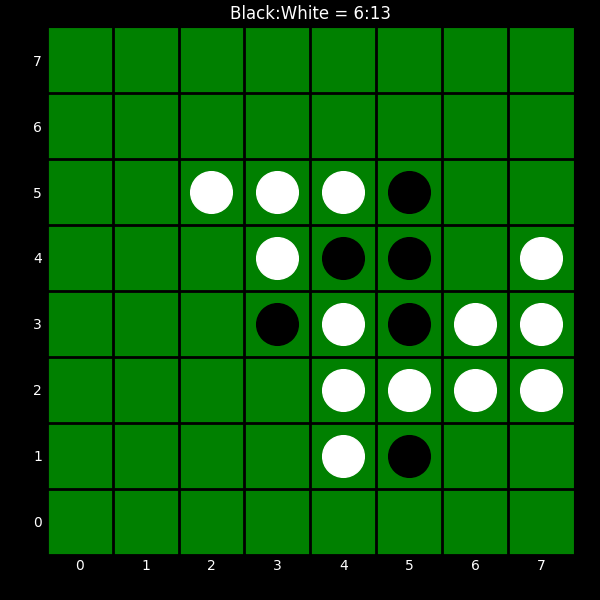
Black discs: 6
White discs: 13